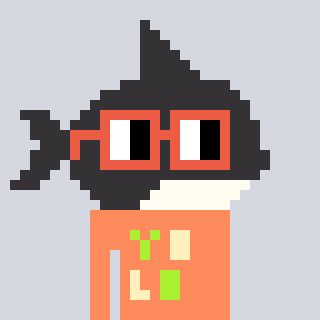
a pixel art character with square orange glasses, a orca-shaped head and a peachy-colored body on a cool background